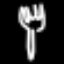
Label: fork